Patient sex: F
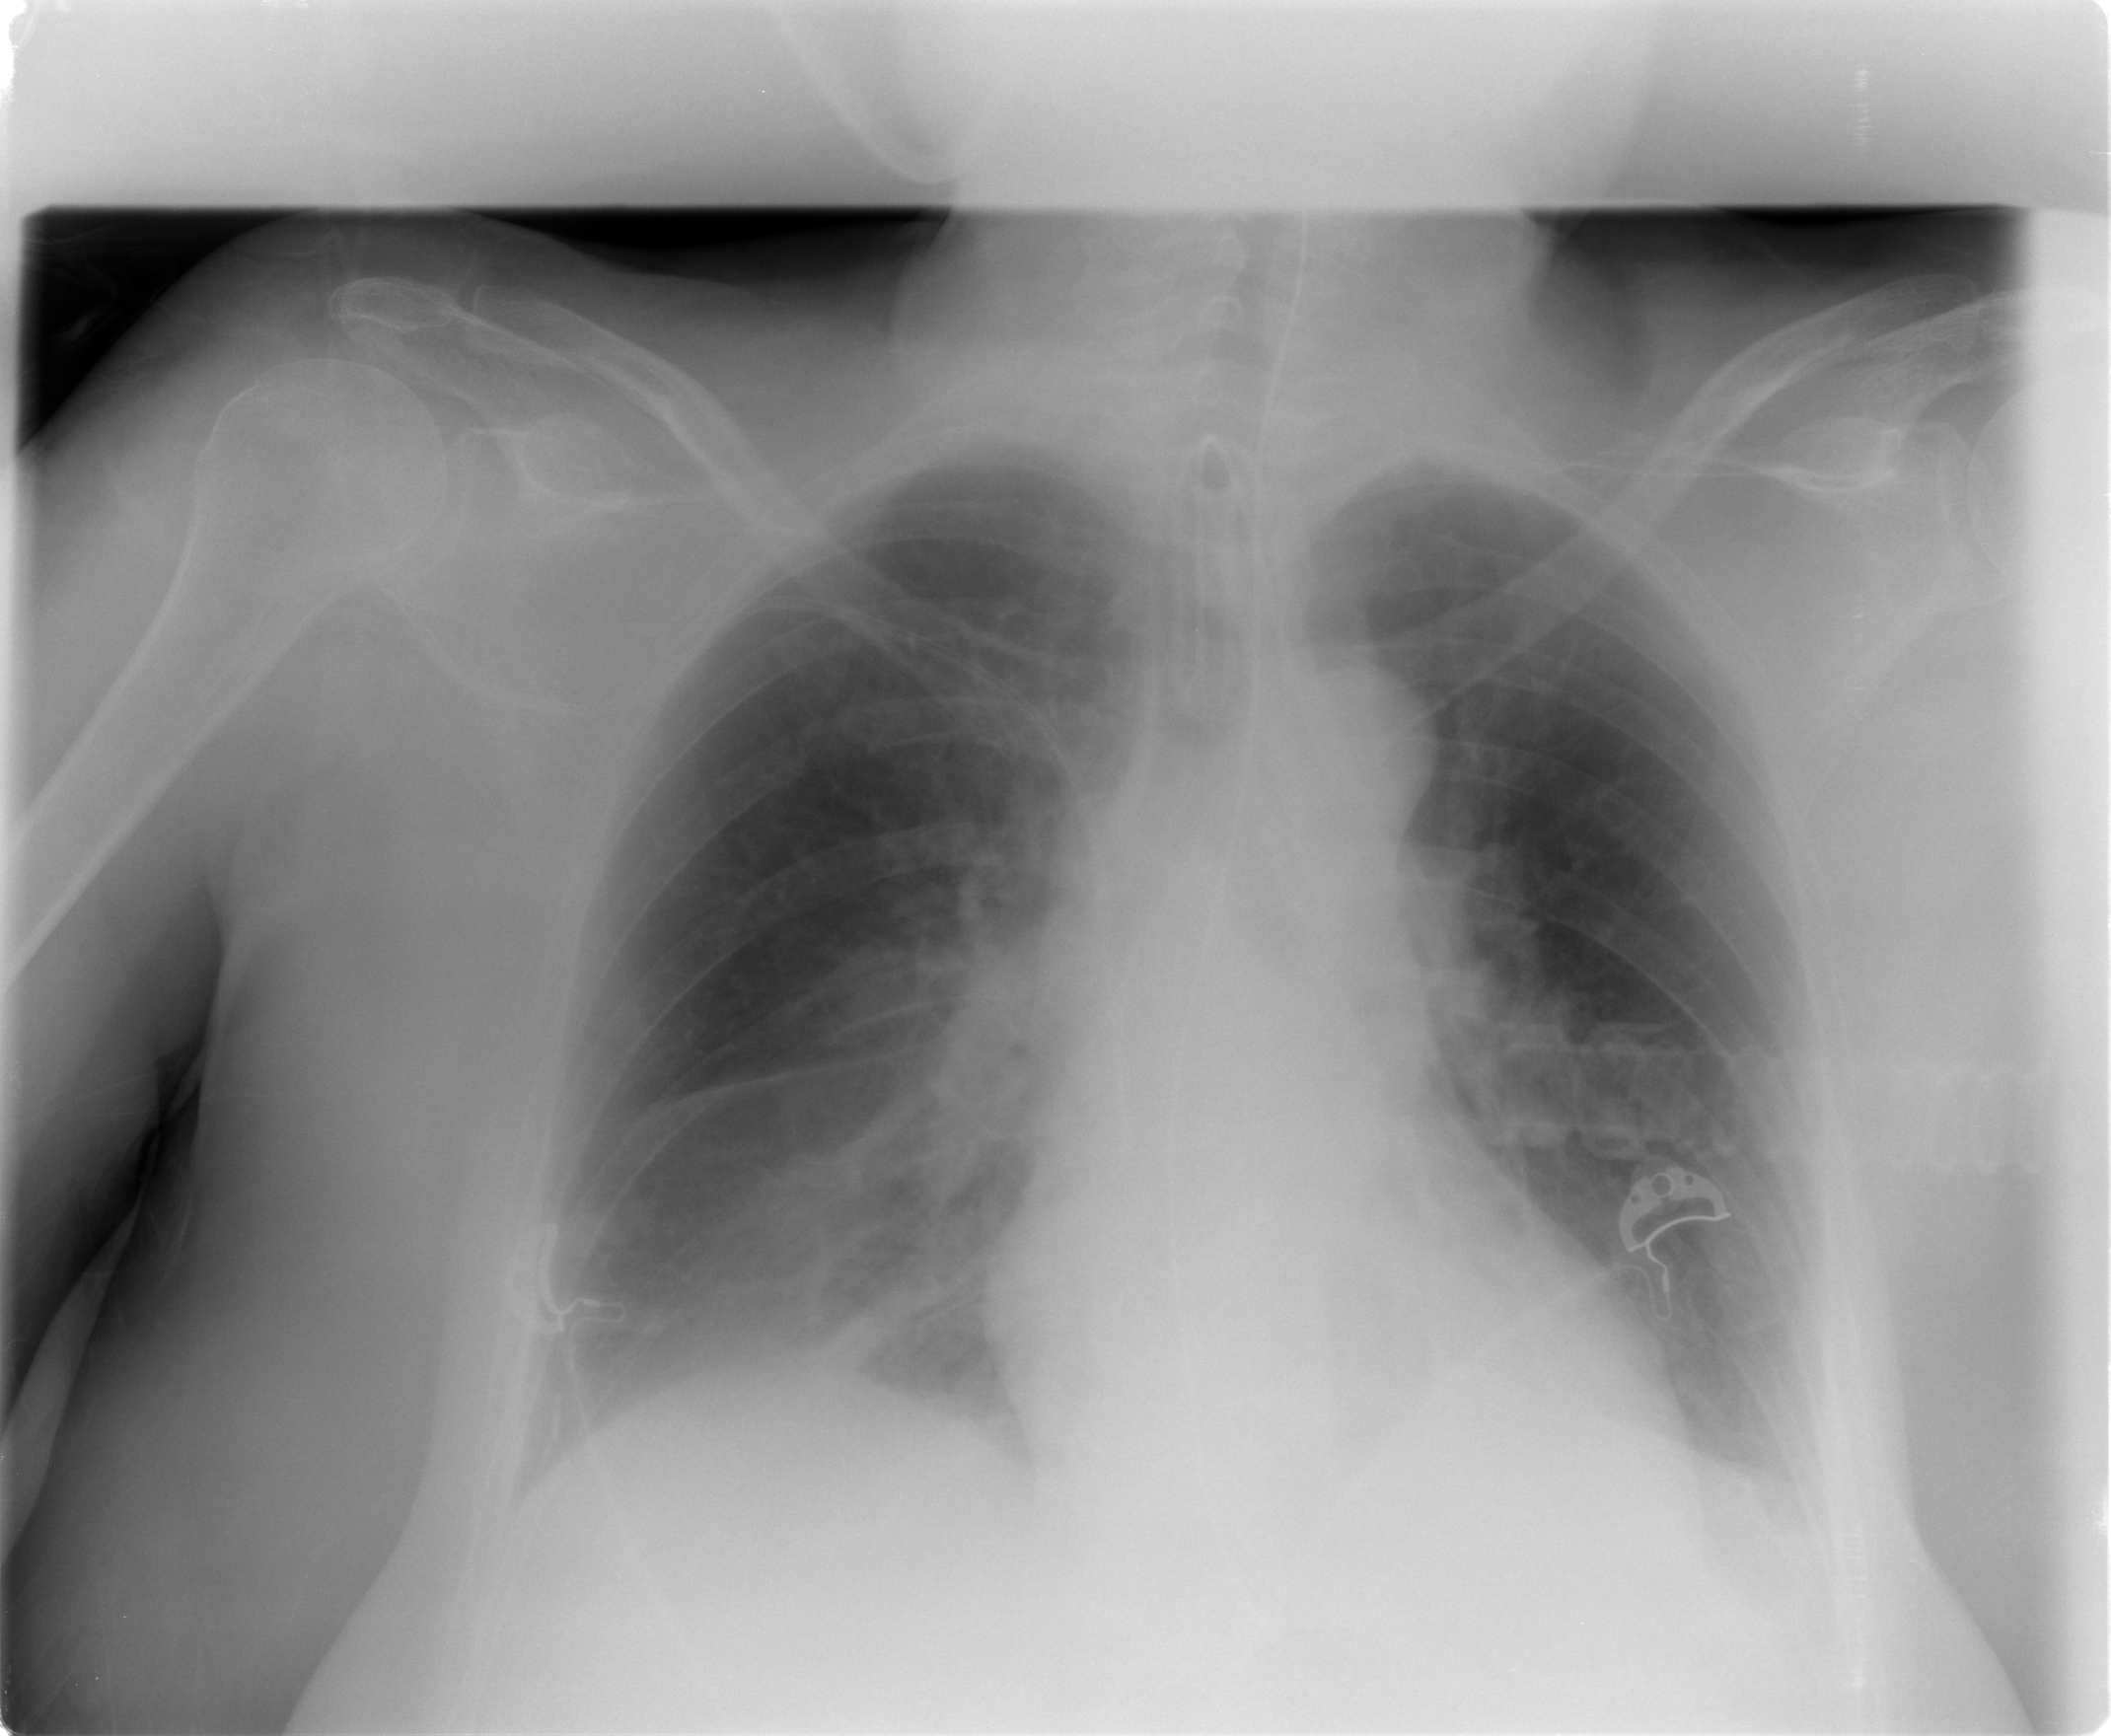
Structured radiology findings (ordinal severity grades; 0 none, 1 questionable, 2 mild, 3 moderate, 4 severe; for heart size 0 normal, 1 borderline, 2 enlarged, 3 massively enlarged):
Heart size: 0
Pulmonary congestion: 1
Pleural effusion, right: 1
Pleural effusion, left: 1
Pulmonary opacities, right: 2
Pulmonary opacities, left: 0
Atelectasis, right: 2
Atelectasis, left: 1